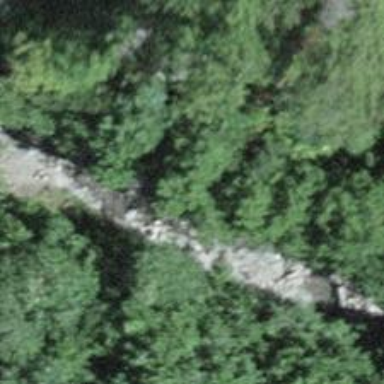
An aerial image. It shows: Cliff in nature.